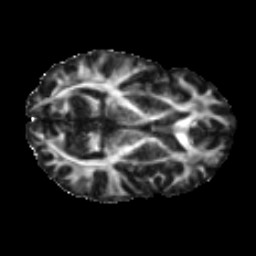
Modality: FA
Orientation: axial
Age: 39
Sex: male
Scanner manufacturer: ge
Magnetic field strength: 3 T
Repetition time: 7.8 s
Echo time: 0.0608 s